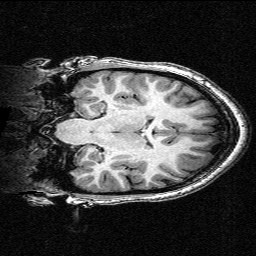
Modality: T1w
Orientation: coronal
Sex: female